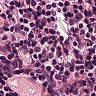
Metastatic tissue present: no